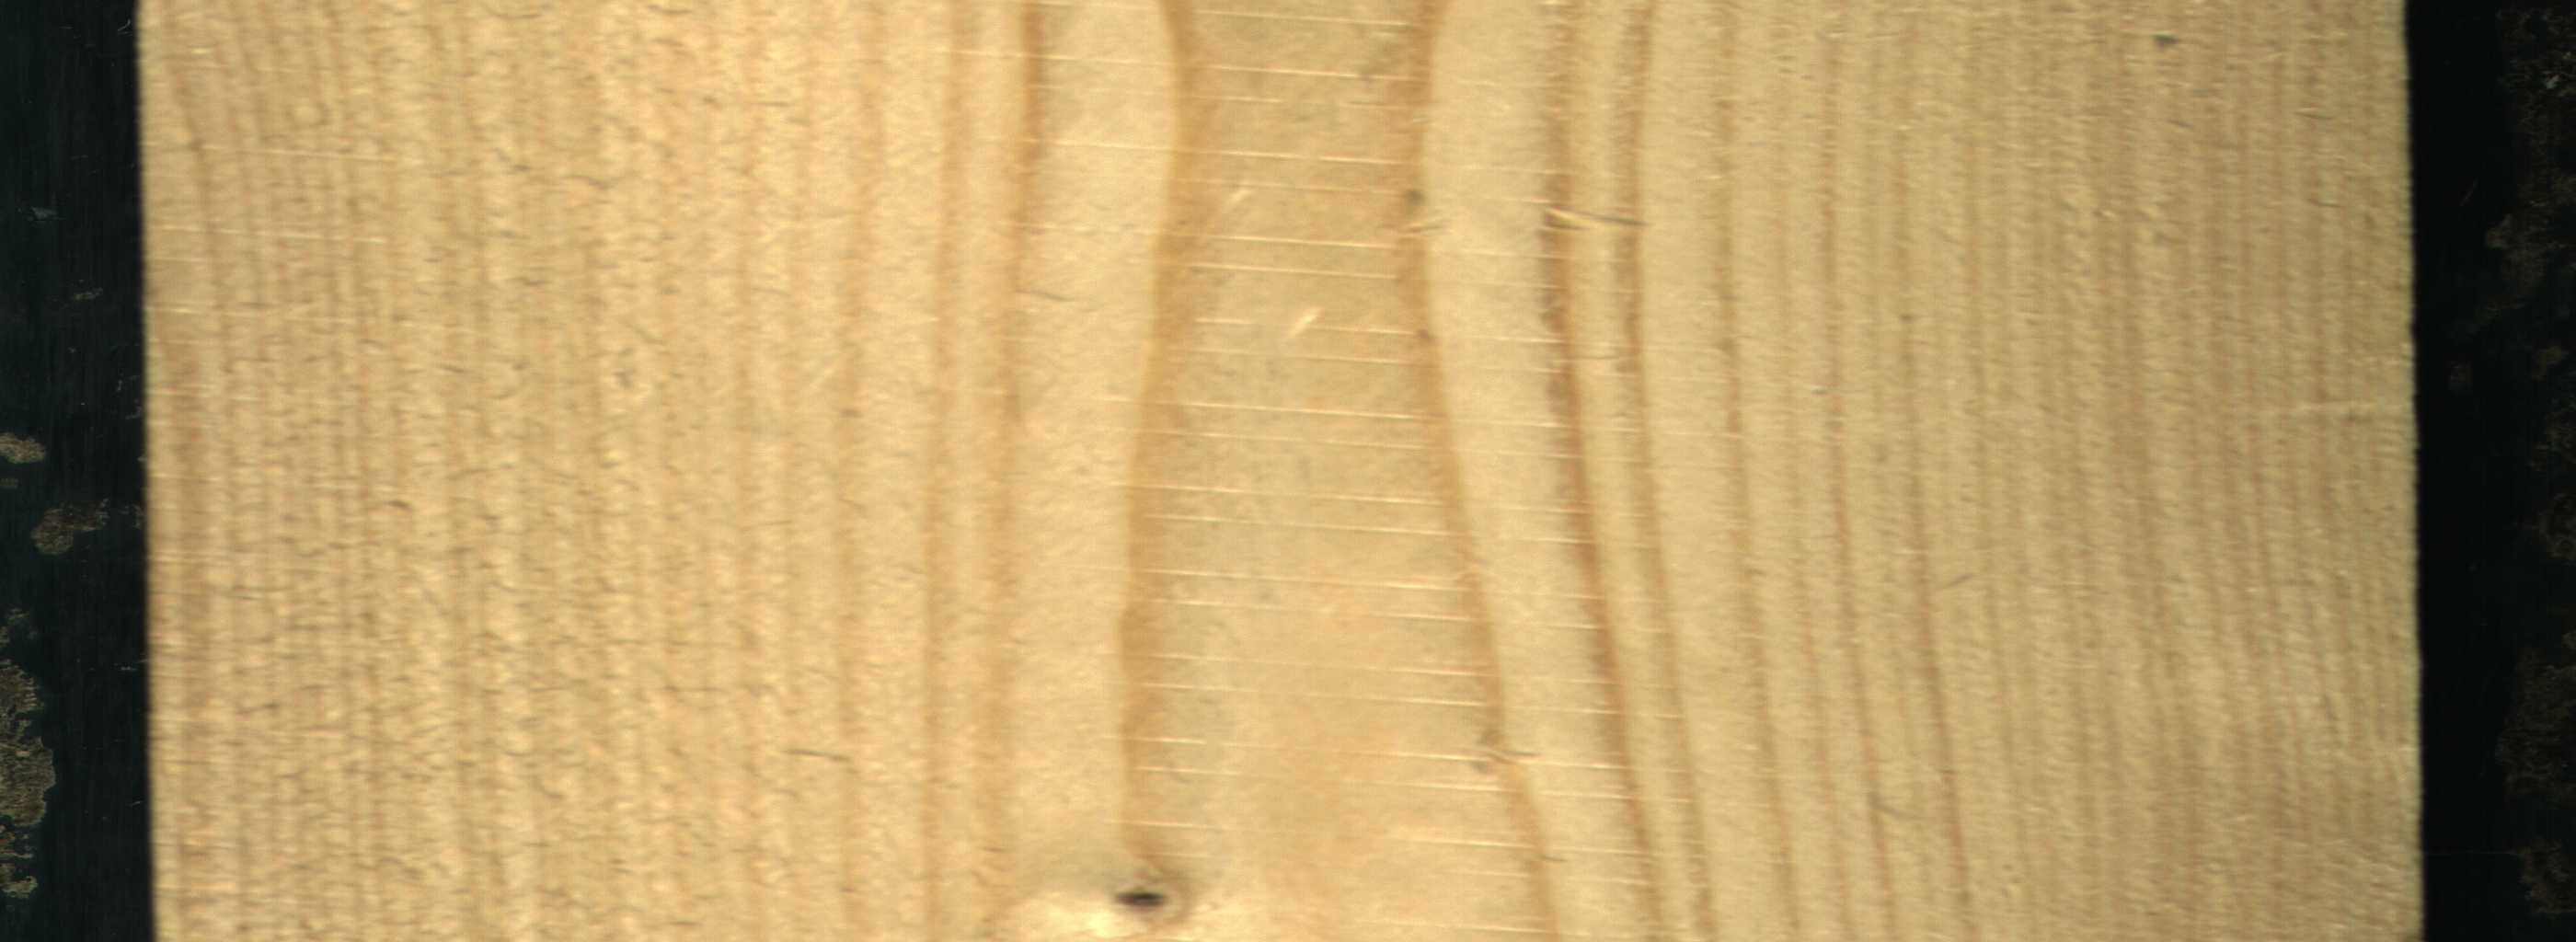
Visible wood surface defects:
Live_Knot